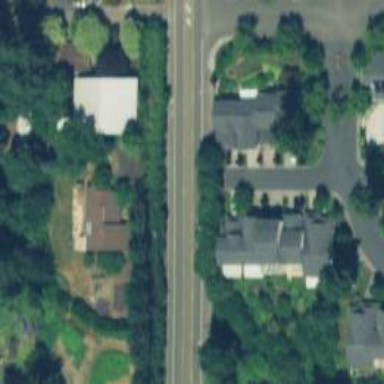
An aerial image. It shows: Residential road with sidewalk on the left side.